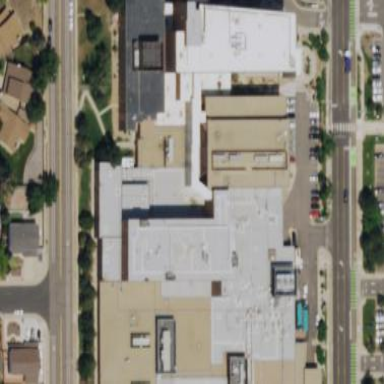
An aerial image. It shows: Hospital building.